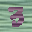
Label: 3